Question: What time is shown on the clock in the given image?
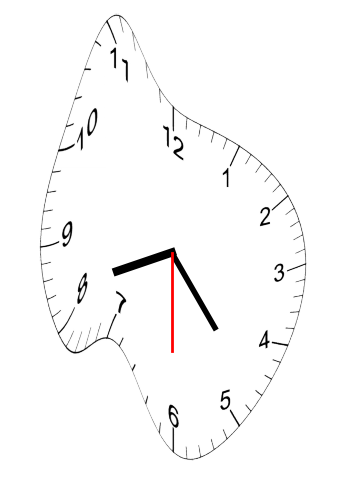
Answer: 08:23:30